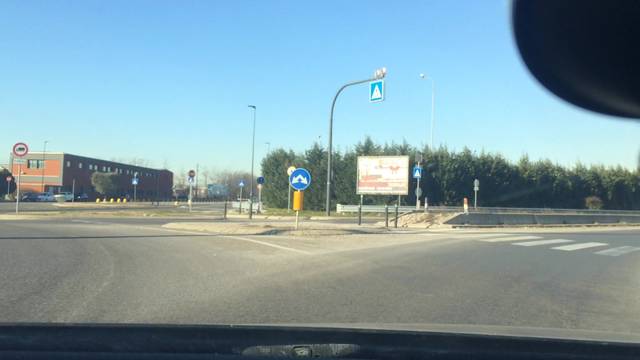
Region: Italy
Coordinates: 45.571, 8.901